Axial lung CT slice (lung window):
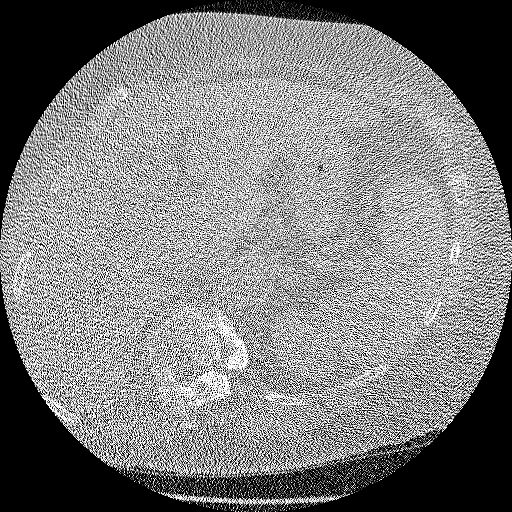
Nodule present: no